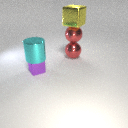
large red metal sphere below large red metal sphere